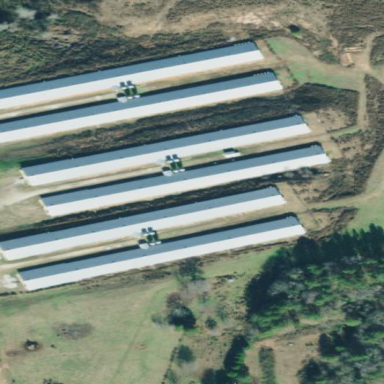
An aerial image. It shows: Poultry farmyard is depicted in the image.